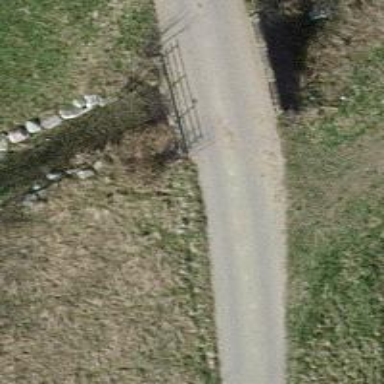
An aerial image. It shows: Fence on the bridge.